Question: Trying to use 'adb shell' from terminal after starting genymotion emulator and I get this error:
'''
adb server is out of date. killing...
cannot bind 'tcp:5037'
ADB server didn't ACK
* failed to start daemon *
error:
'''
I read in <URL> to run this command 'killall -9 adb'so I did and then it says to change genymotion settings to use custom Android SDK tools as the following:

Also did that as you can see in the above screenshot but I still keep getting the same error message.
My android Studio ADB logs give the following message whenever I try to run 'adb shell':
'''
DeviceMonitor: Adb connection Error:EOF
DeviceMonitor: Connection attempts: 1
'''
I even tried creating a new virtual device and using it without any success.
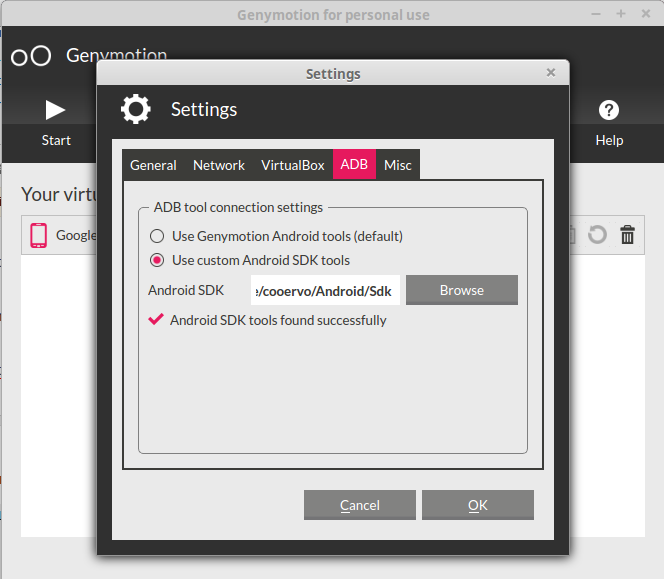
Answer: update the adb to 1.0.32 if you have 1.0.31 or lower
'''
adb version
Android Debug Bridge version 1.0.31
wget -O - https://skia.googlesource.com/skia/+archive/cd048d18e0b81338c1a04b9749a00444597df394/platform_tools/android/bin/linux.tar.gz | tar -zxvf - adb
sudo mv adb /usr/bin/adb
sudo chmod +x /usr/bin/adb
adb version
Android Debug Bridge version 1.0.32
'''